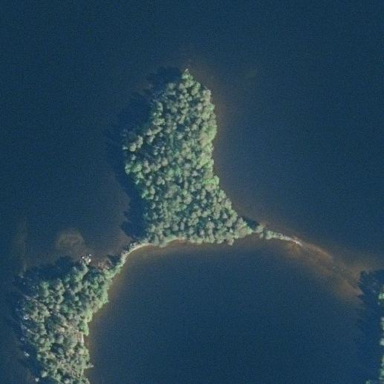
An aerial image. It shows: Image showing island.